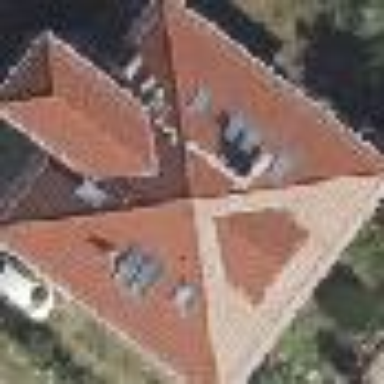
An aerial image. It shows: Hipped roof on apartment building.